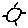
Label: sun